Interaction volume radius: 5 \u00c5
Interaction volume height: 15 \u00c5
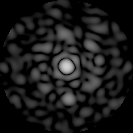
Disorder parameter: 0.813